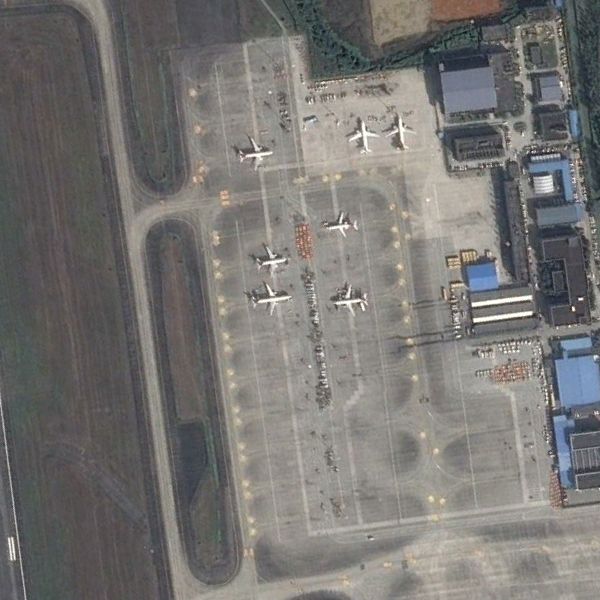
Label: Airport